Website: bh-photo
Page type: billing-address
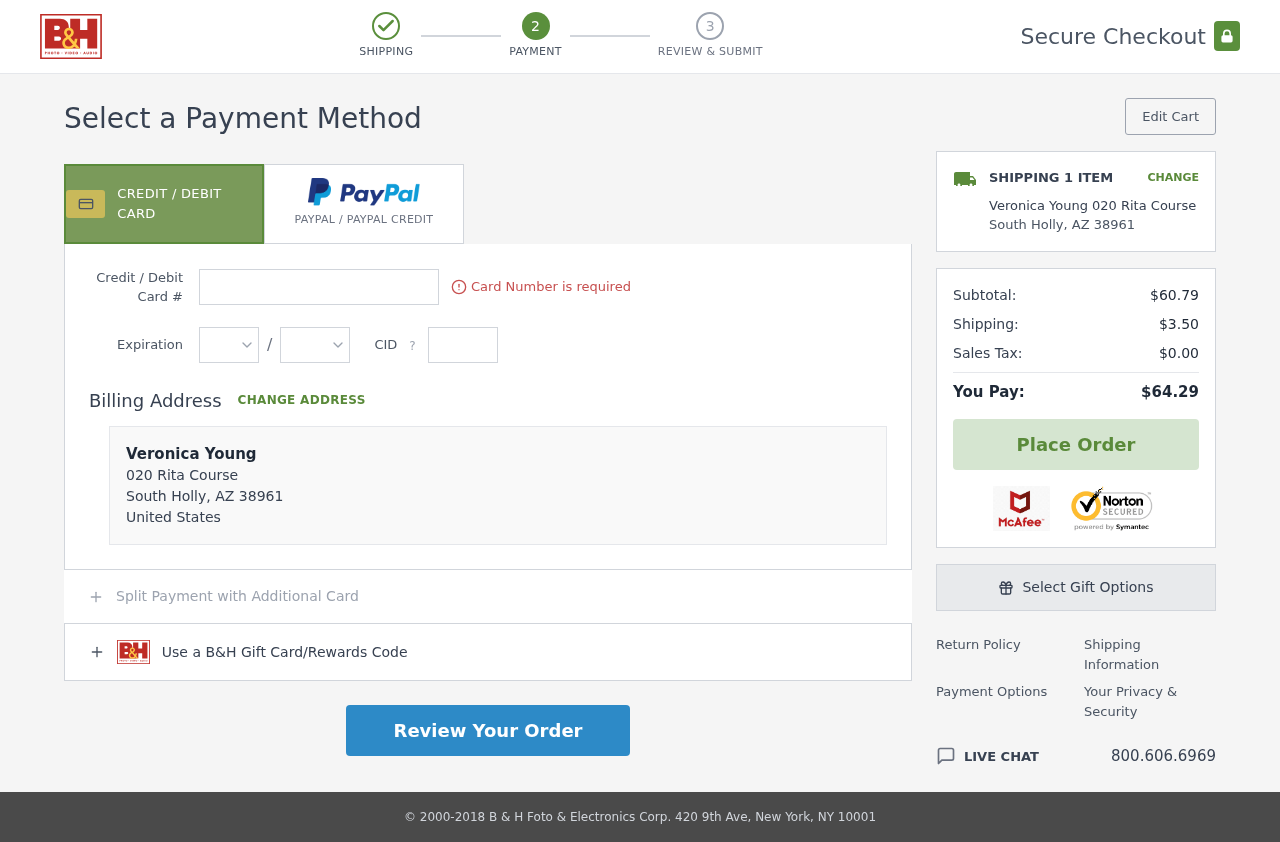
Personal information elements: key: PII_CARD_CVV
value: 5914
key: PII_CARD_EXPIRY_MONTH
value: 07
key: PII_CARD_EXPIRY_YEAR
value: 27
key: PII_CARD_NUMBER
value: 3466 1375 5148 775
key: PII_CITY
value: South Holly
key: PII_COUNTRY
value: United States
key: PII_FULLNAME
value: Veronica Young
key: PII_FULLNAME2
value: Veronica Young
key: PII_POSTCODE
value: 38961
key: PII_STATE_ABBR
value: AZ
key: PII_STREET
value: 020 Rita Course
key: PII_POSTCODE_FULL
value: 38961
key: PII_POSTCODE_NUMERIC
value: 38961
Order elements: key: ORDER_NUM_ITEMS
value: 1
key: ORDER_SUBTOTAL
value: $60.79
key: ORDER_SHIPPING_COST
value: $3.50
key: ORDER_TAX
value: $0.00
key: ORDER_TOTAL
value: $64.29